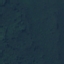
Label: Forest